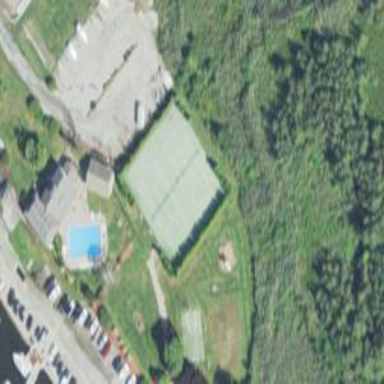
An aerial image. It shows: Tennis court in leisure pitch.